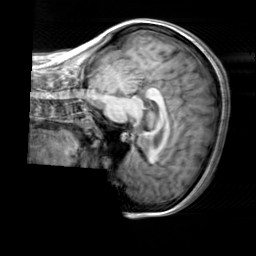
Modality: T1w
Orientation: sagittal
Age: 27
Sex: female
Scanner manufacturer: siemens
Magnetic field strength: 3 T
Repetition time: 2.3 s
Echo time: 0.00303 s